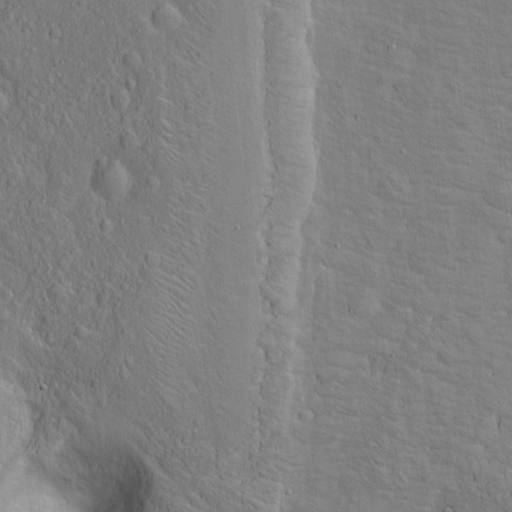
Classes present: Background, Cone